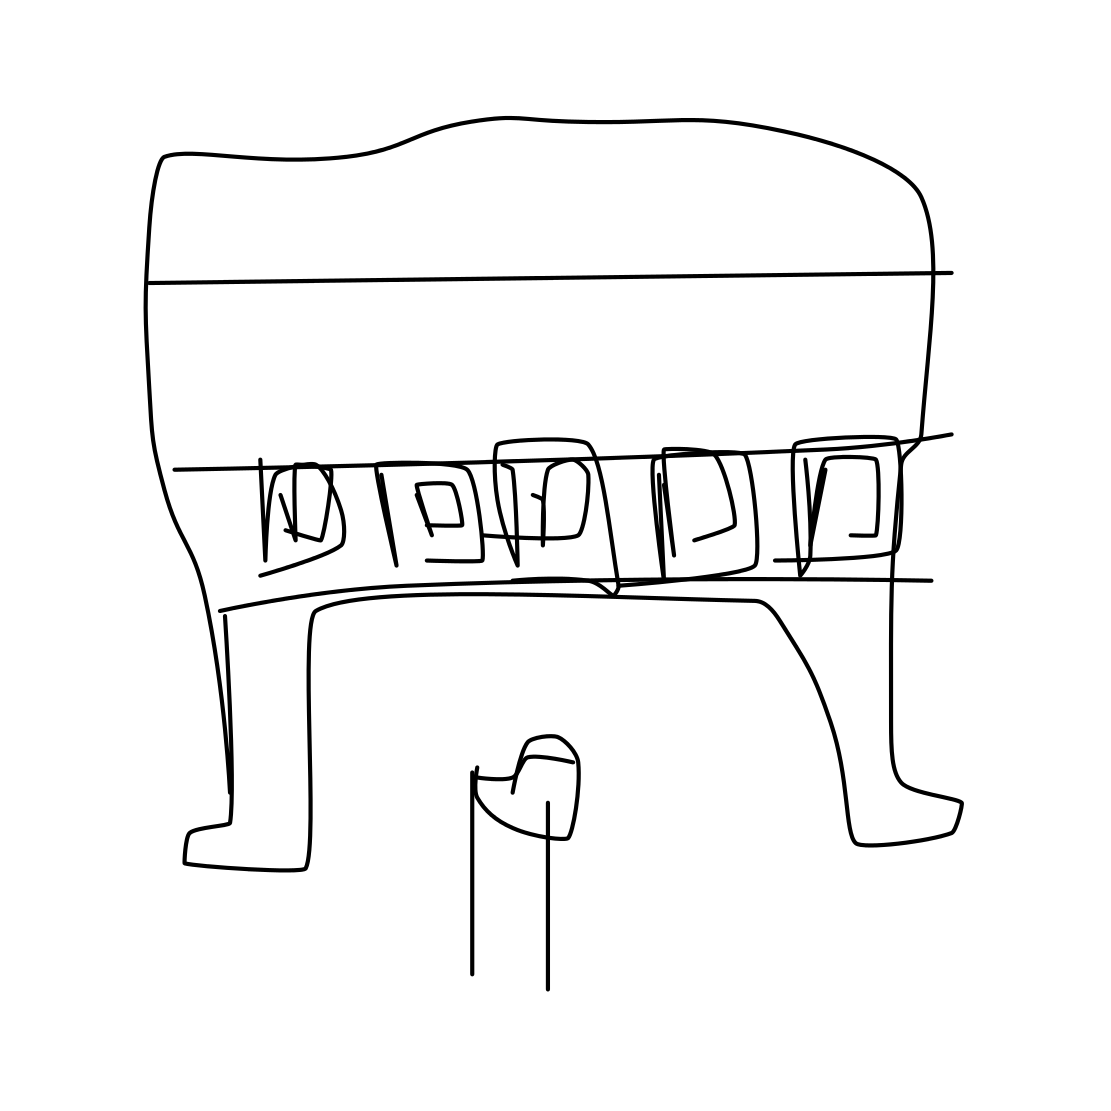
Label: piano